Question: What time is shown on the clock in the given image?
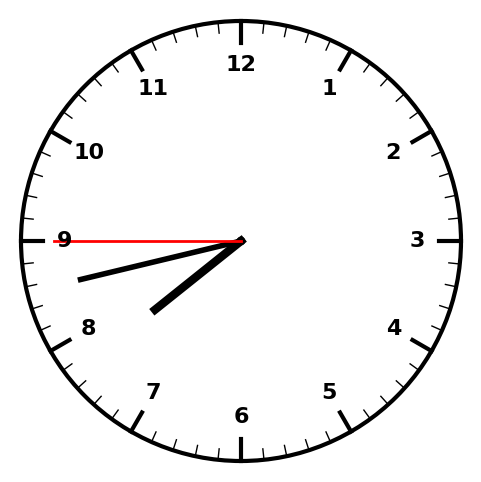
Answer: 07:42:45